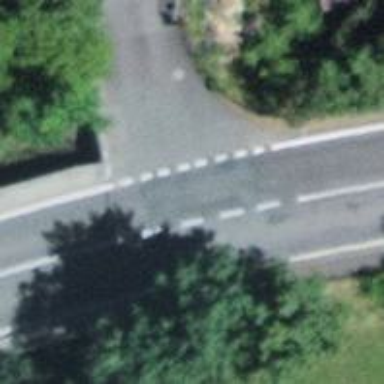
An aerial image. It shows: Asphalt road classified as tertiary.